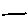
Label: line